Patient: sex F, age 40
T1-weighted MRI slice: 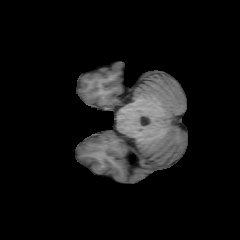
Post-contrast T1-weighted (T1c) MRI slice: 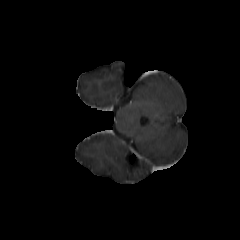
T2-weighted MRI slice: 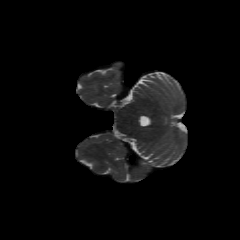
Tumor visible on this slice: no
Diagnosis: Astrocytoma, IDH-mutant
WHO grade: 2